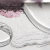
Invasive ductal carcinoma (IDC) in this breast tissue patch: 0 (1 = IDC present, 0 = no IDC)